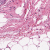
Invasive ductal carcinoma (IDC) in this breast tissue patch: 0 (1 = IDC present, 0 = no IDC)